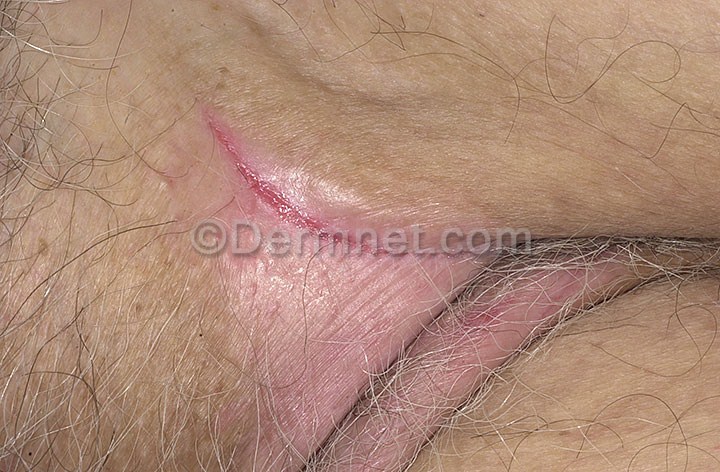
Disease: Tinea Ringworm Candidiasis and other Fungal Infections